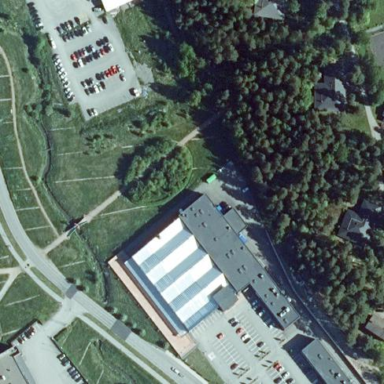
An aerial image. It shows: Commercial building.